Field crop: maize
Growth stage: 2
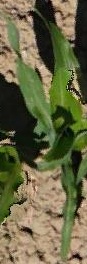
Species: maize